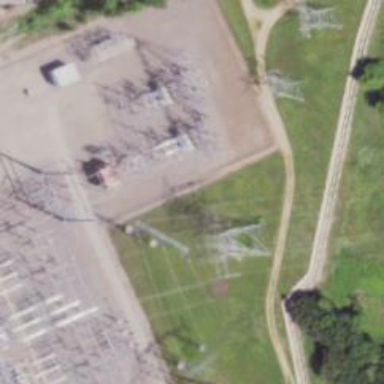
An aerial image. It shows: Lattice structure tower used for power transmission.